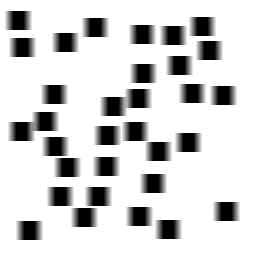
Squares: 32
Triangles: 0
Stars: 0
Total shapes: 32